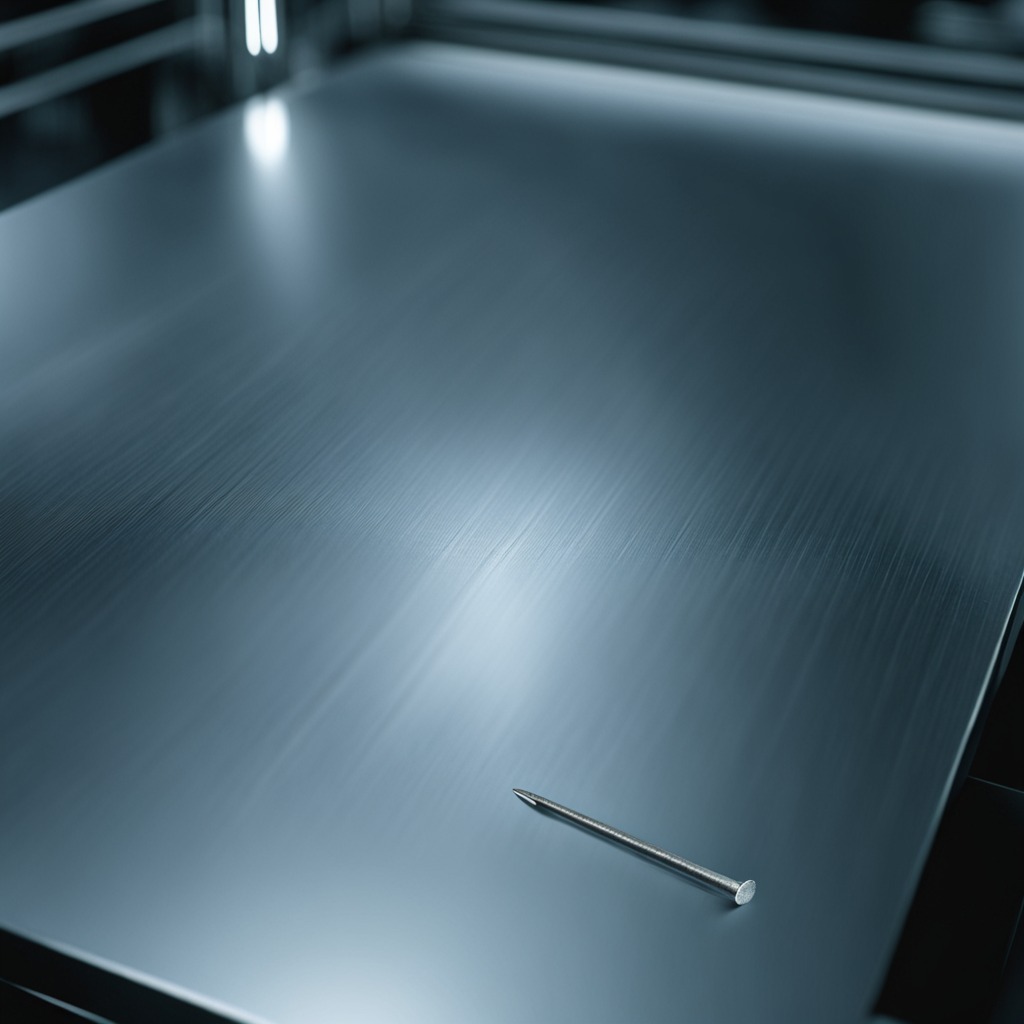
An iron nail is lying on a metal table in a machine shop under fluorescent lights.